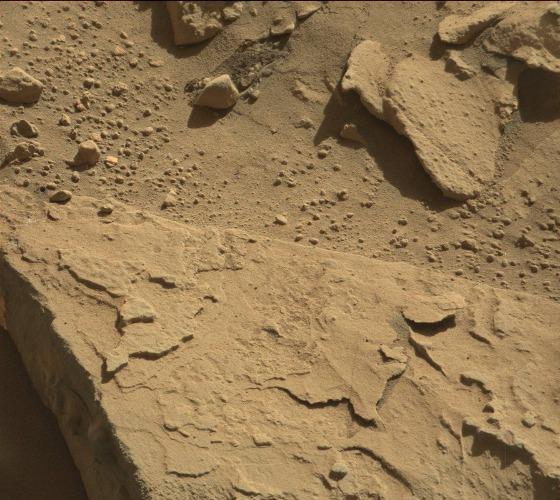
Terrain classes present: Bedrock, Gravel / Sand / Soil, Rock, Shadow